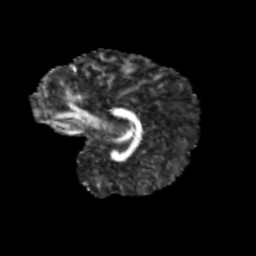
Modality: FA
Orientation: sagittal
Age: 13
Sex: male
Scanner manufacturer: siemens
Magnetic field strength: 3 T
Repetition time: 3.8 s
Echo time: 0.07 s